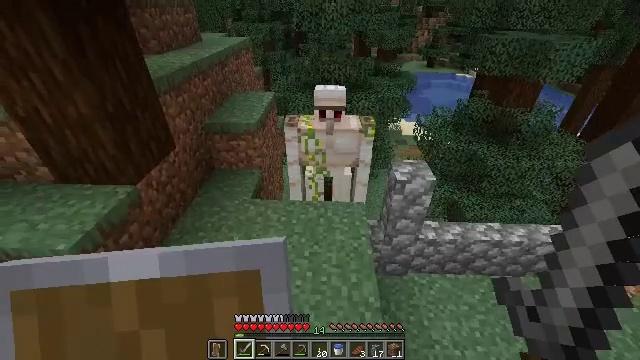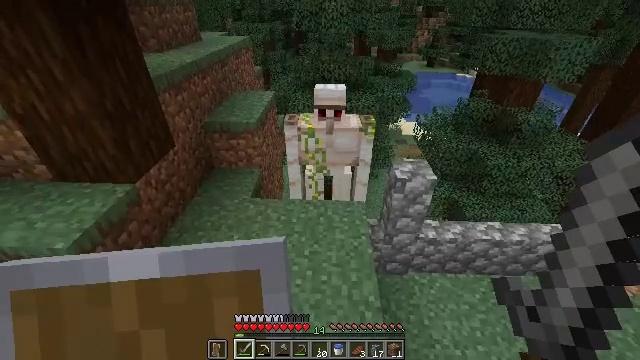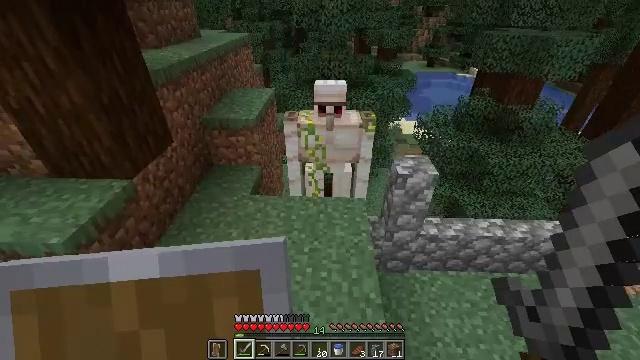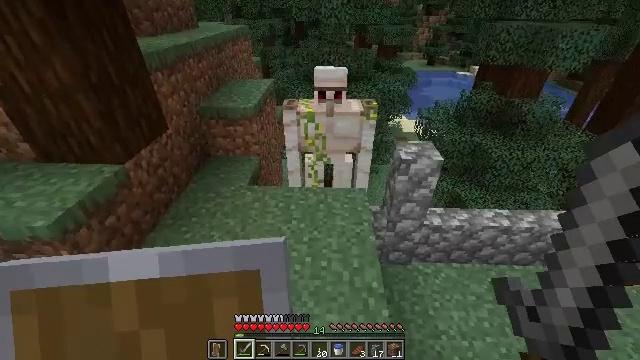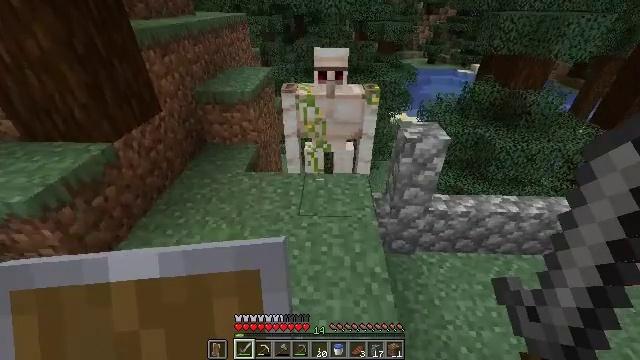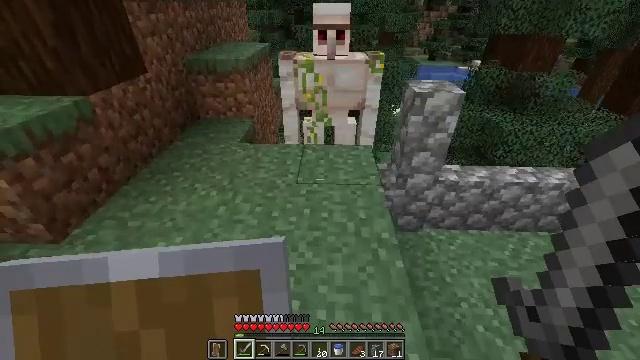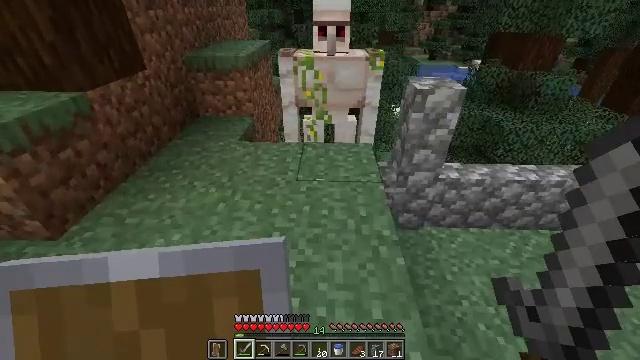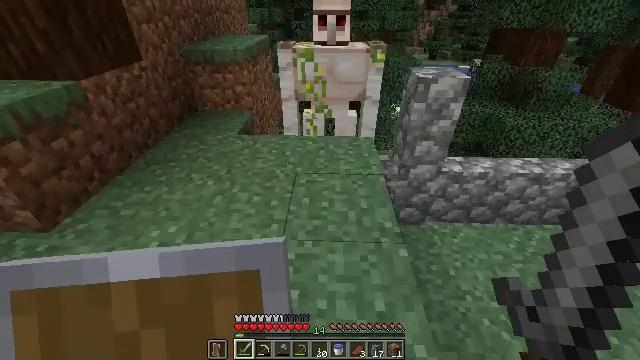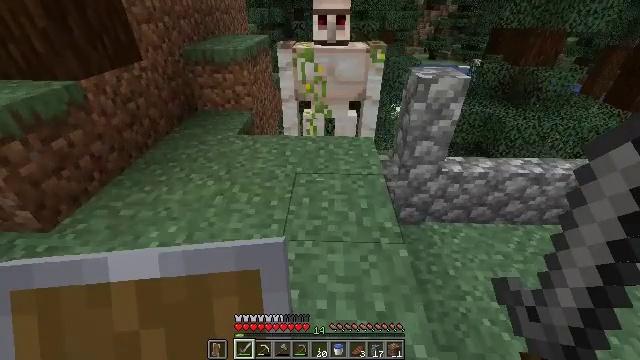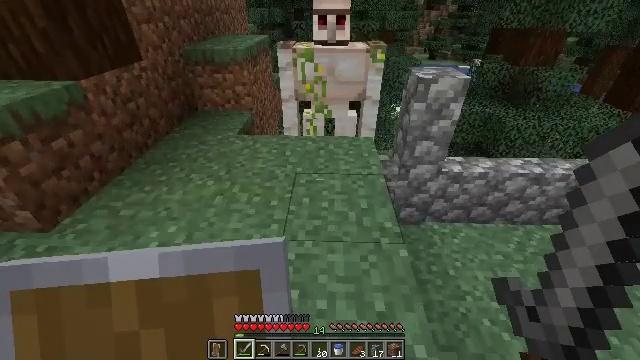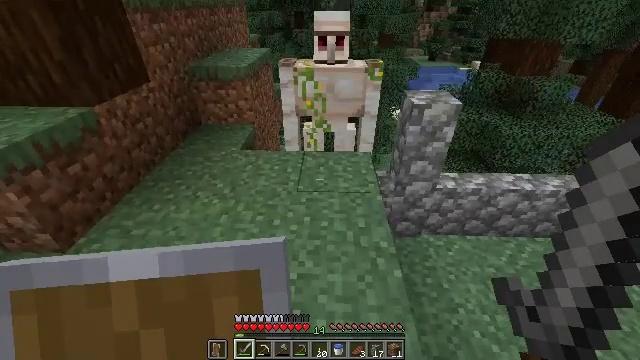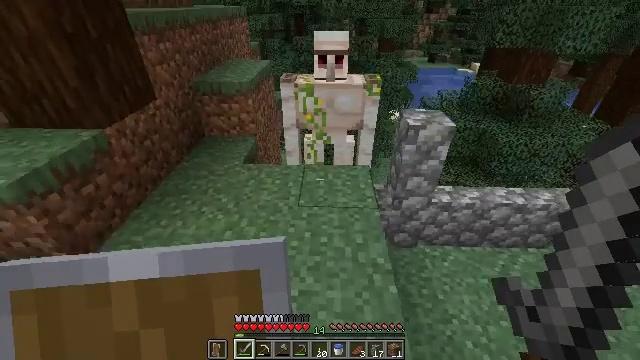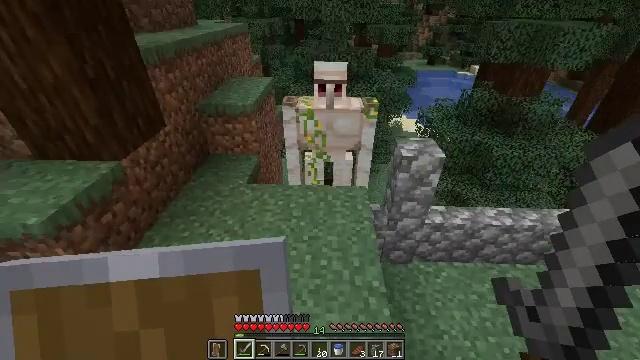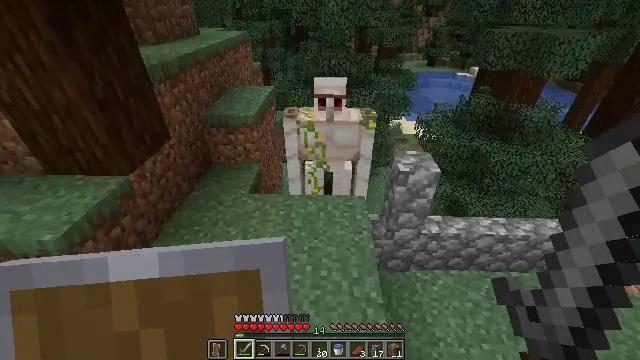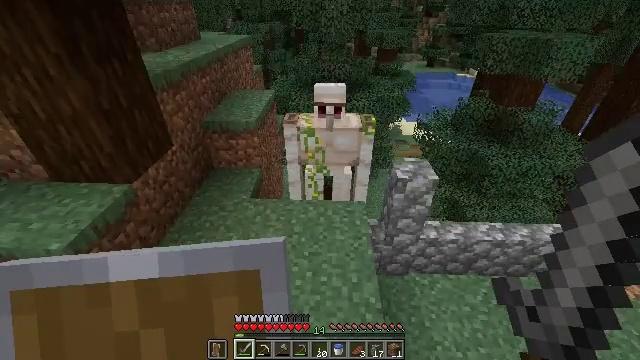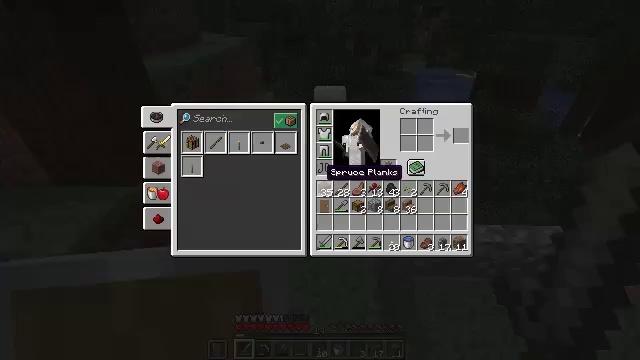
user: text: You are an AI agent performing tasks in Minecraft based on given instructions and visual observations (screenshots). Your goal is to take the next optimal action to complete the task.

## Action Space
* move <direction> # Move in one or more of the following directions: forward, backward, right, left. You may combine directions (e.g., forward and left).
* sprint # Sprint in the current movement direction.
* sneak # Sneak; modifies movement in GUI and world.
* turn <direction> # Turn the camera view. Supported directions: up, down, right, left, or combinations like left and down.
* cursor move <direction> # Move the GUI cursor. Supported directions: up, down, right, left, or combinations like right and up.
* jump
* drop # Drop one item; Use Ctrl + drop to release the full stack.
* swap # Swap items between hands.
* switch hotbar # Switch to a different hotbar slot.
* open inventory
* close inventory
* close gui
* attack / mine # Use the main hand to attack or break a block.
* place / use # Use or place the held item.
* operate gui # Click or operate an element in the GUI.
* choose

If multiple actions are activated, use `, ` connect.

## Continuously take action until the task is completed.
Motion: motion action
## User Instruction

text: Mine grass block from the ground.
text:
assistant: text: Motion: no_op
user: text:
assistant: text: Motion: no_op
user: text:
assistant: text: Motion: no_op
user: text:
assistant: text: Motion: no_op
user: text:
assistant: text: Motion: no_op
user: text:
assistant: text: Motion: no_op
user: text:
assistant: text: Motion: no_op
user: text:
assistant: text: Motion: no_op
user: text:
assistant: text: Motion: no_op
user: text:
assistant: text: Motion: jump
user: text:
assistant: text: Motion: jump
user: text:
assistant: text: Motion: jump
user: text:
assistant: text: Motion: no_op
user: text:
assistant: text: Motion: no_op
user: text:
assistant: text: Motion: open inventory
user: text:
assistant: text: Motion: open inventory
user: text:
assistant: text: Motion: no_op
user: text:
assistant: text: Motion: no_op
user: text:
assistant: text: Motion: no_op
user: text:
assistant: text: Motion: no_op
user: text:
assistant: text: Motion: no_op
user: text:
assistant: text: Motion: no_op
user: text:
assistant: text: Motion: turn right
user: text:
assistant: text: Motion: move right, turn right
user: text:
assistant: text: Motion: move right, turn right and up
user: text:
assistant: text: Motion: move right, turn right
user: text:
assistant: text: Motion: move right, turn up
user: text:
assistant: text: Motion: move right, turn left
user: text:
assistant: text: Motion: move right
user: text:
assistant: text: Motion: move right, turn left